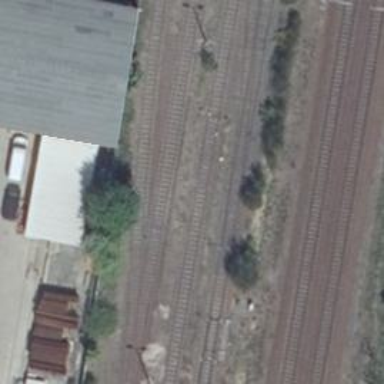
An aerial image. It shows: Railway siding with rails.